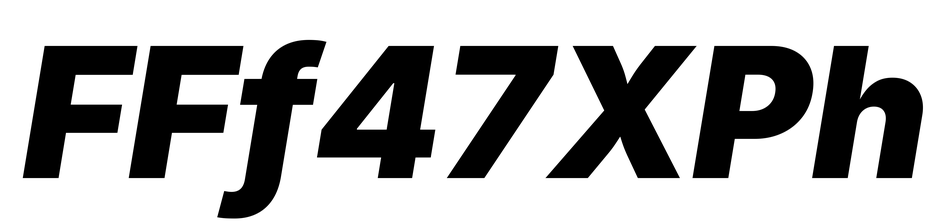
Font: Inter-Italic_Black_Italic